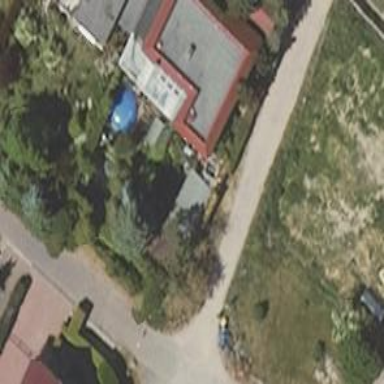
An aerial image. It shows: Simple house.